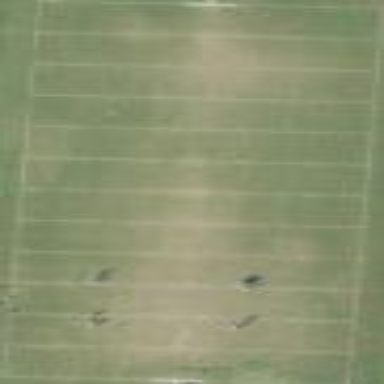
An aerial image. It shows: American football pitch.